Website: lowes
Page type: billing-address
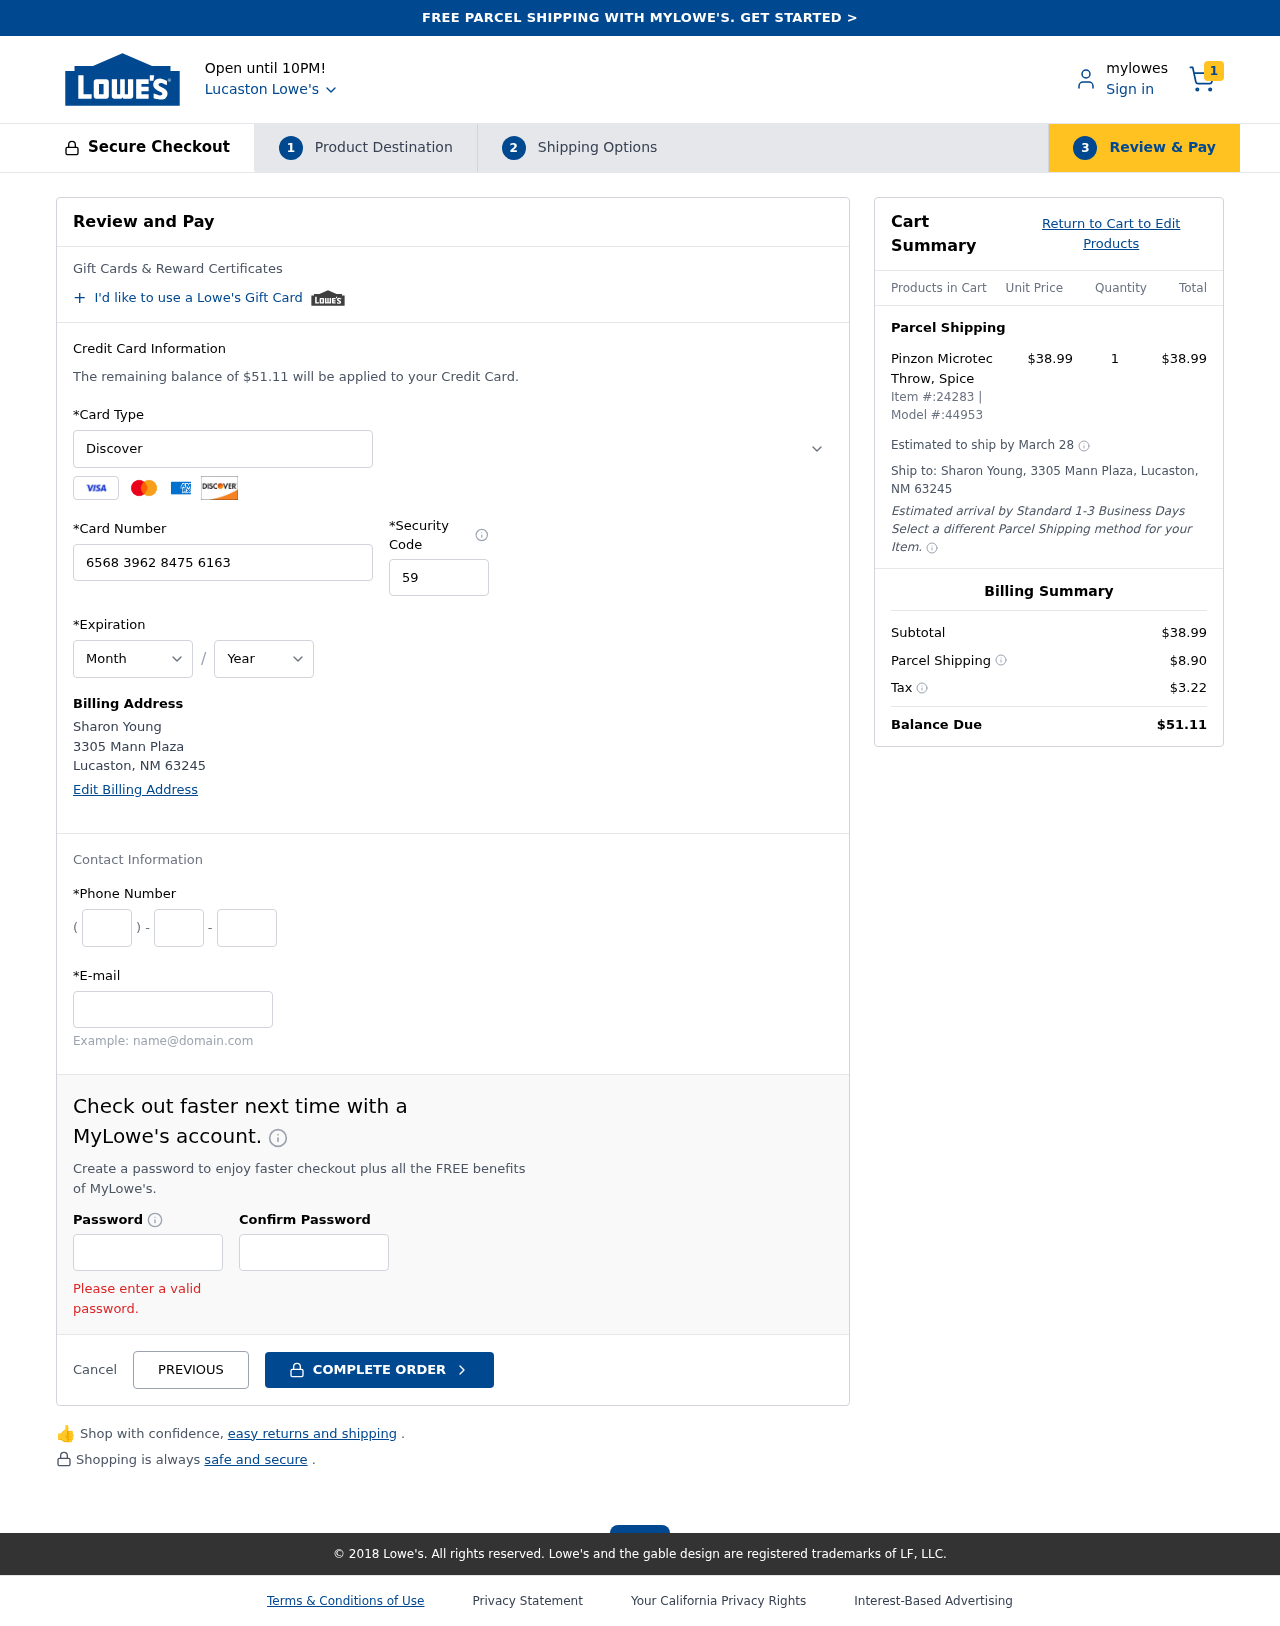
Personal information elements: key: PII_CARD_CVV
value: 590
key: PII_CARD_EXPIRY_MONTH
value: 01
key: PII_CARD_EXPIRY_YEAR
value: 27
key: PII_CARD_NUMBER
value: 6568 3962 8475 6163
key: PII_CARD_TYPE
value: Discover
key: PII_CITY
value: Lucaston
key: PII_CITY_STATE_ZIP
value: Lucaston, NM 63245
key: PII_EMAIL
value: sharon_young@gmail.com
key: PII_FULLNAME
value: Sharon Young
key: PII_PHONE_AREA
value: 428
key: PII_PHONE_PREFIX
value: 496
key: PII_PHONE_SUFFIX
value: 0876
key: PII_STREET
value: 3305 Mann Plaza
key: PII_FULLNAME2
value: Sharon Young
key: PII_STATE_ABBR
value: NM
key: PII_POSTCODE
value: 63245
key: PII_POSTCODE_FULL
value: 63245
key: PII_CITY_STATE
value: Lucaston, NM
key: PII_POSTCODE_NUMERIC
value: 63245
Product elements: key: PRODUCT1_NAME
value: Pinzon Microtec Throw, Spice
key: PRODUCT1_PRICE
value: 38.99
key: PRODUCT1_QUANTITY
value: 1
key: PRODUCT_ITEM_NUMBER
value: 24283
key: PRODUCT_MODEL_NUMBER
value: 44953
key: PRODUCT1_LINE_TOTAL
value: $38.99
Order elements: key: ORDER_NUM_ITEMS
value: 1
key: ORDER_TOTAL
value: $51.11
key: ORDER_SHIPPING_DATE
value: March 28
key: ORDER_SUBTOTAL
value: $38.99
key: ORDER_SHIPPING_COST
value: $8.90
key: ORDER_TAX
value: $3.22